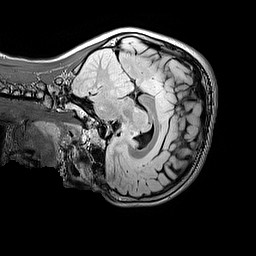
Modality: FLAIR
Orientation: sagittal
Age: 11
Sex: male
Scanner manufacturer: siemens
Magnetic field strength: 3 T
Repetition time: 5 s
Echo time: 0.388 s